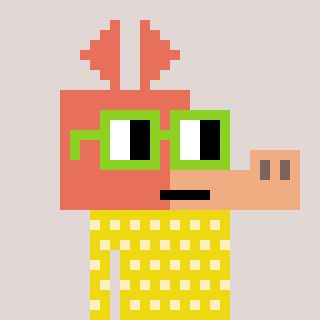
a pixel art character with square light green glasses, a aardvark-shaped head and a yellow-colored body on a warm background